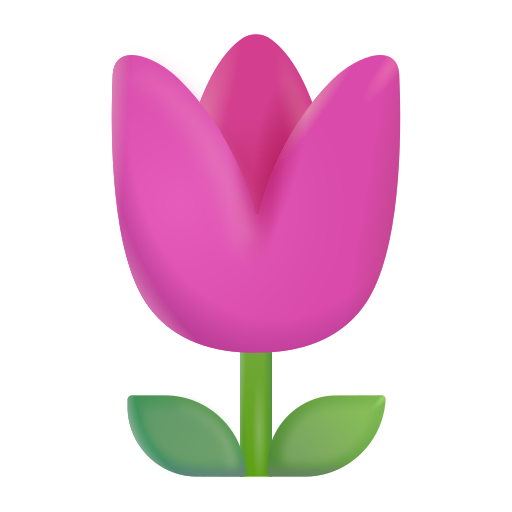
tulip color